Question: I am working on a project which involves detection of people in various frames. The detector is able to detect most of the people in the frame sequence.
But it sometimes detects stationary background objects as people. I would really like to know why this is happening and how does the current working of the detector lead to these false positives.
And what can be done to remove these false positives?
A sample of false positive detection:

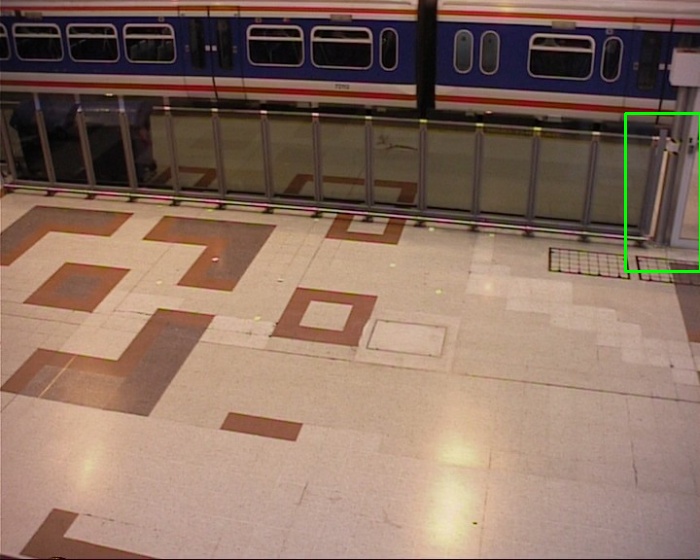
Answer: As the authors of the <URL> paper imply in the title: "How Far are We from Solving Pedestrian Detection?", we haven't solved yet the problem of visual pedestrian detection in real scenarios, in fact, some think it will never be completely solved.
Detecting people in urban scenarios may rank among the most difficult tasks in computer vision. The scenes are cluttered with chaotic, random and unpredictable elements, pedestrians may be occluded, they may be hidden in shadow or in such dark environments that a camera can't see them. In fact, visual pedestrian detection remains one of the most important challenges to date.
And you aren't even using the best method in the state of the art, as you can see in the bellow graphic, its been a long time since HOG has been the best performing algorithm for this task.
<URL>
(image taken from <URL>
That paper is already a bit outdated, but you see that even the best performing algorithms still do not perform brilliantly in image datasets, let alone real scenarios.
So, to answer your question, what can you do to improve its performance? It depends. If there are assumptions you can make in your specific scenario that allow this problem to become simpler, then you may be able to eliminate some false positives. Other way to improve results, and what every single Autonomous Driving Assistance System does, is fusing different sensor information to help the visual system. Most use LIDAR and RADAR to feed the camera with places to look at, and this helps the algorithm both in performance and speed.
So, as you can see it is very application dependent. If your application is supposed to work on a simple scenario, then a background subtraction algorithm will help removing false detections. You can also bootstrap your classifier with wrongly detected data to improve its performance.
But know one thing: there is no 100% in Computer-Vision, no matter how much you try. It is always a balance between accepting false positives and system robustness.
Cheers.
EDIT: To answer the question the the title, why background objects are detected as people? Because HOG is all about evaluating edges of the image, then you are probably sending HOG features to a SVM, right? The vertical pole detected in the image you provide shares some visual properties with humans, such as its vertical edges. That is why these algorithms fail a lot in traffic signs and other vertical elements, as you can see in my master thesis on this topic: <URL>